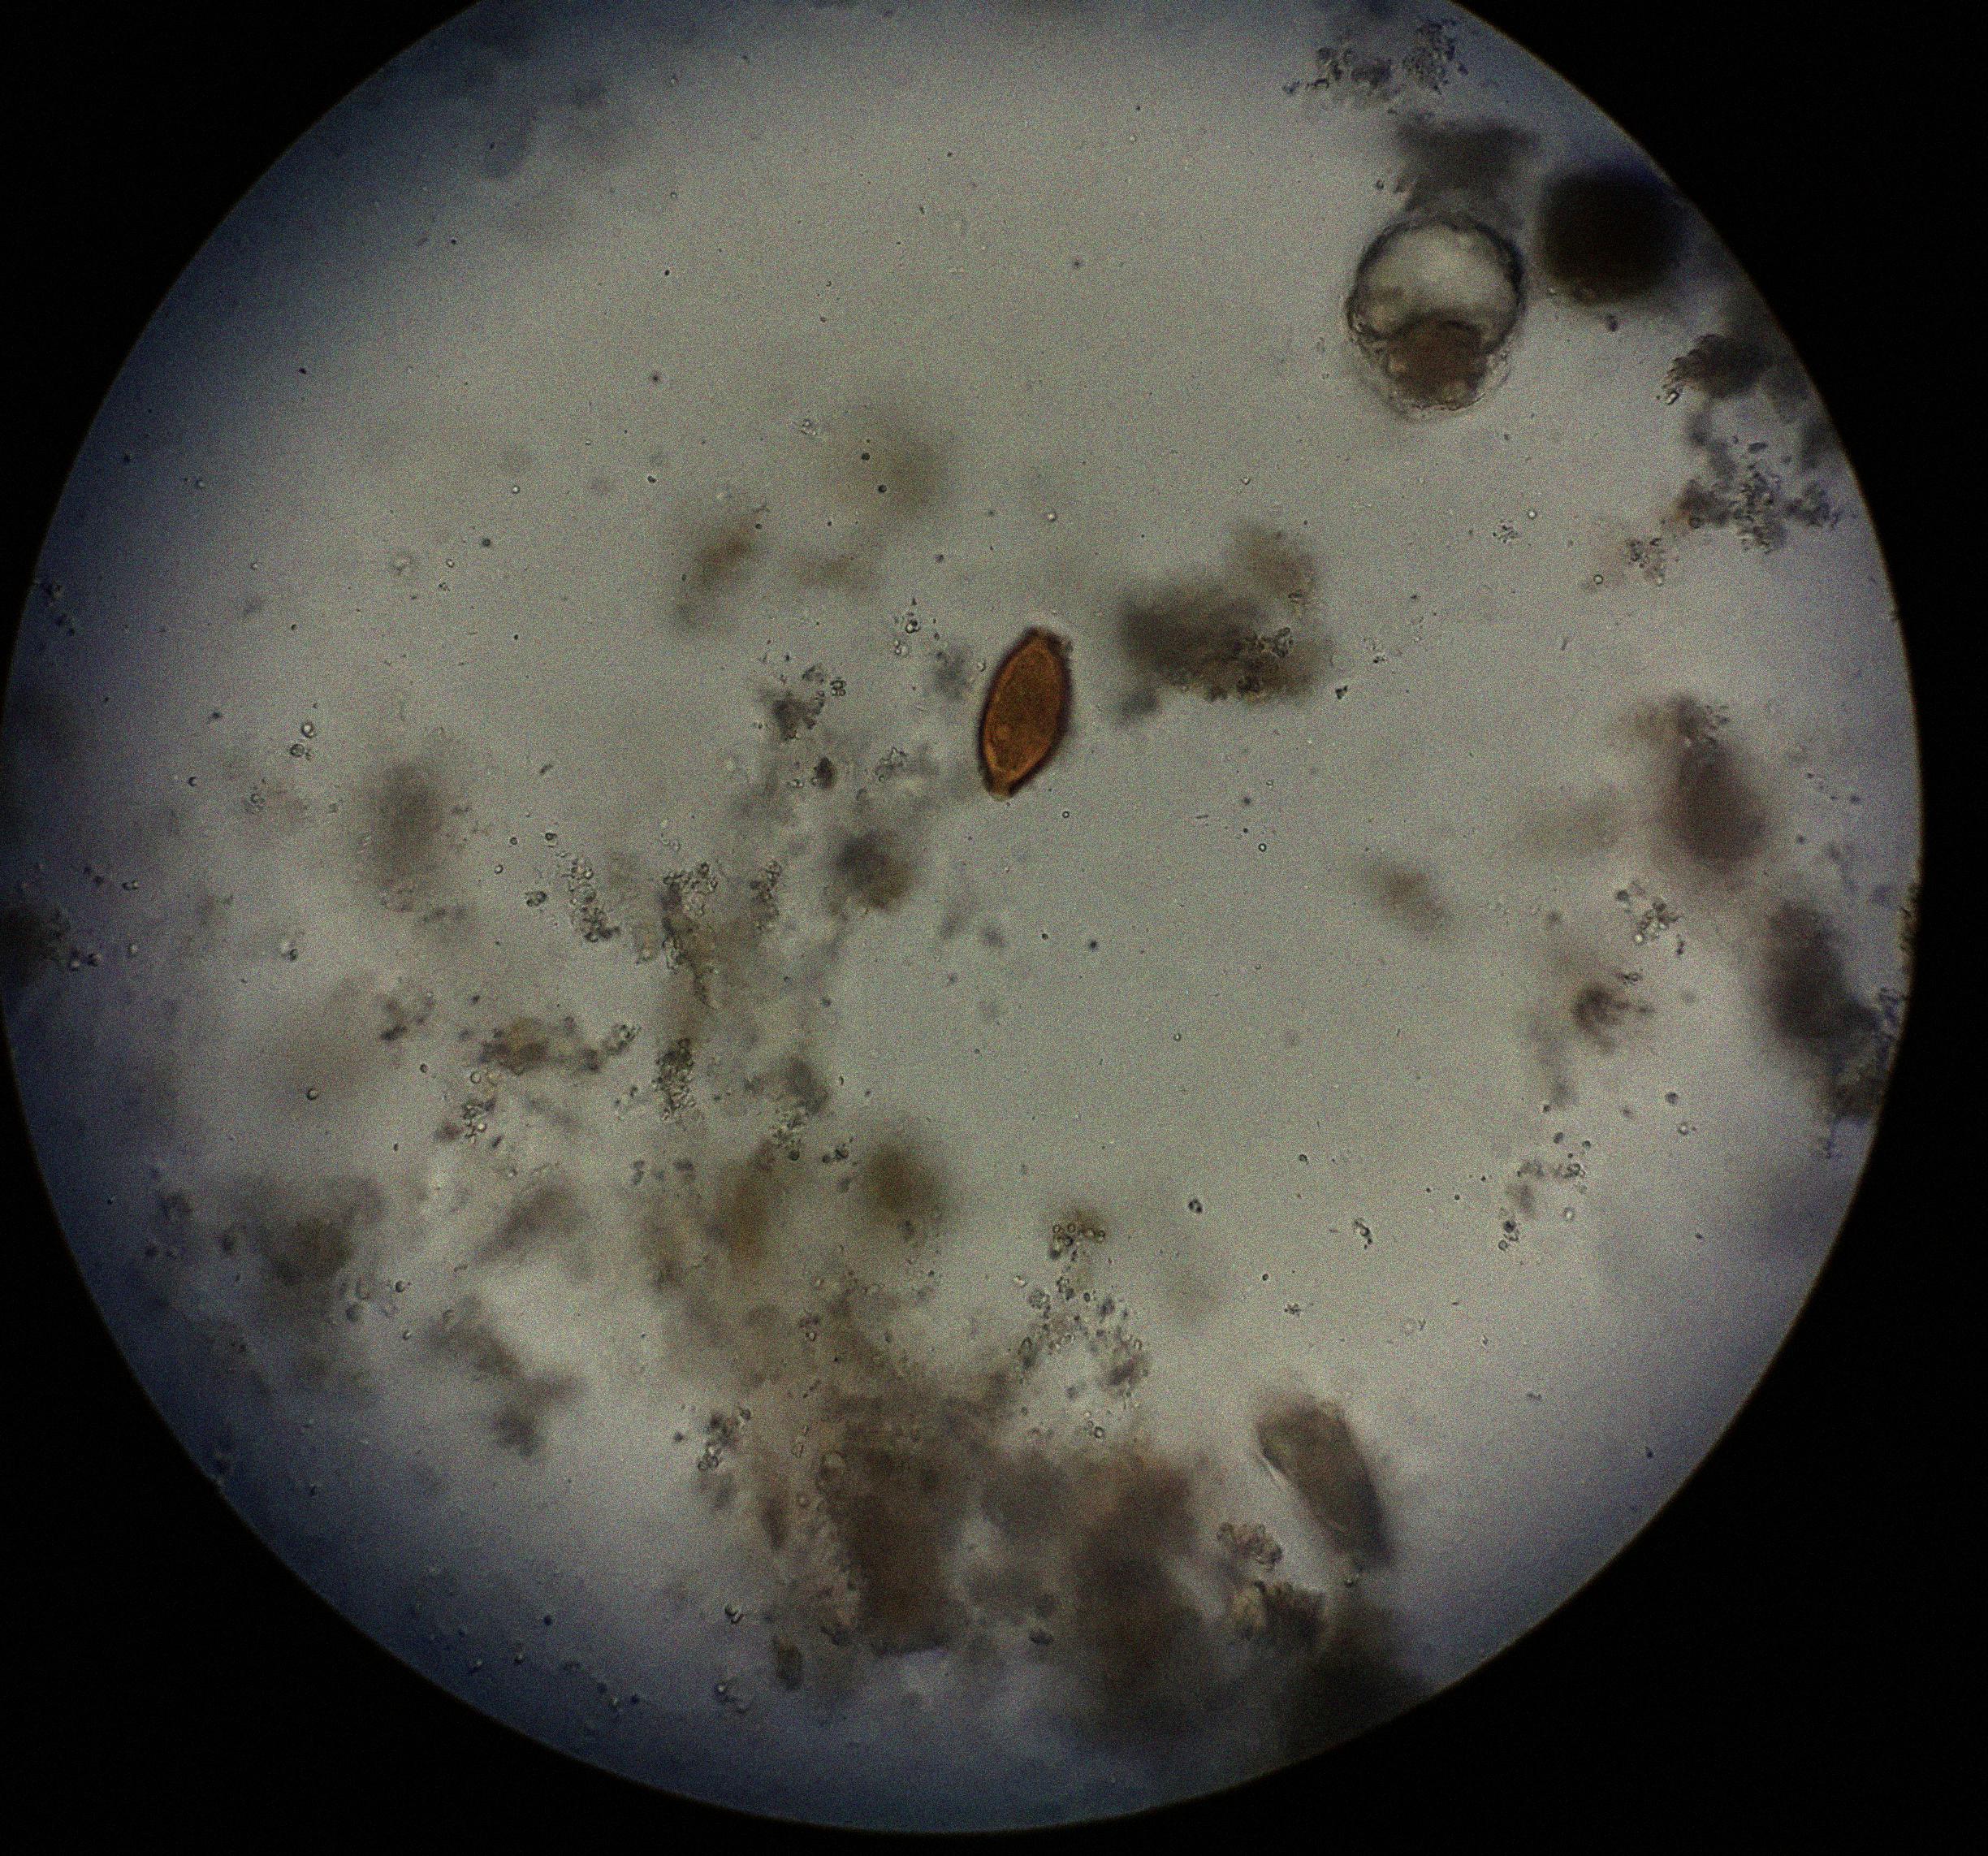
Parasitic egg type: Trichuris trichiura